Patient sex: M
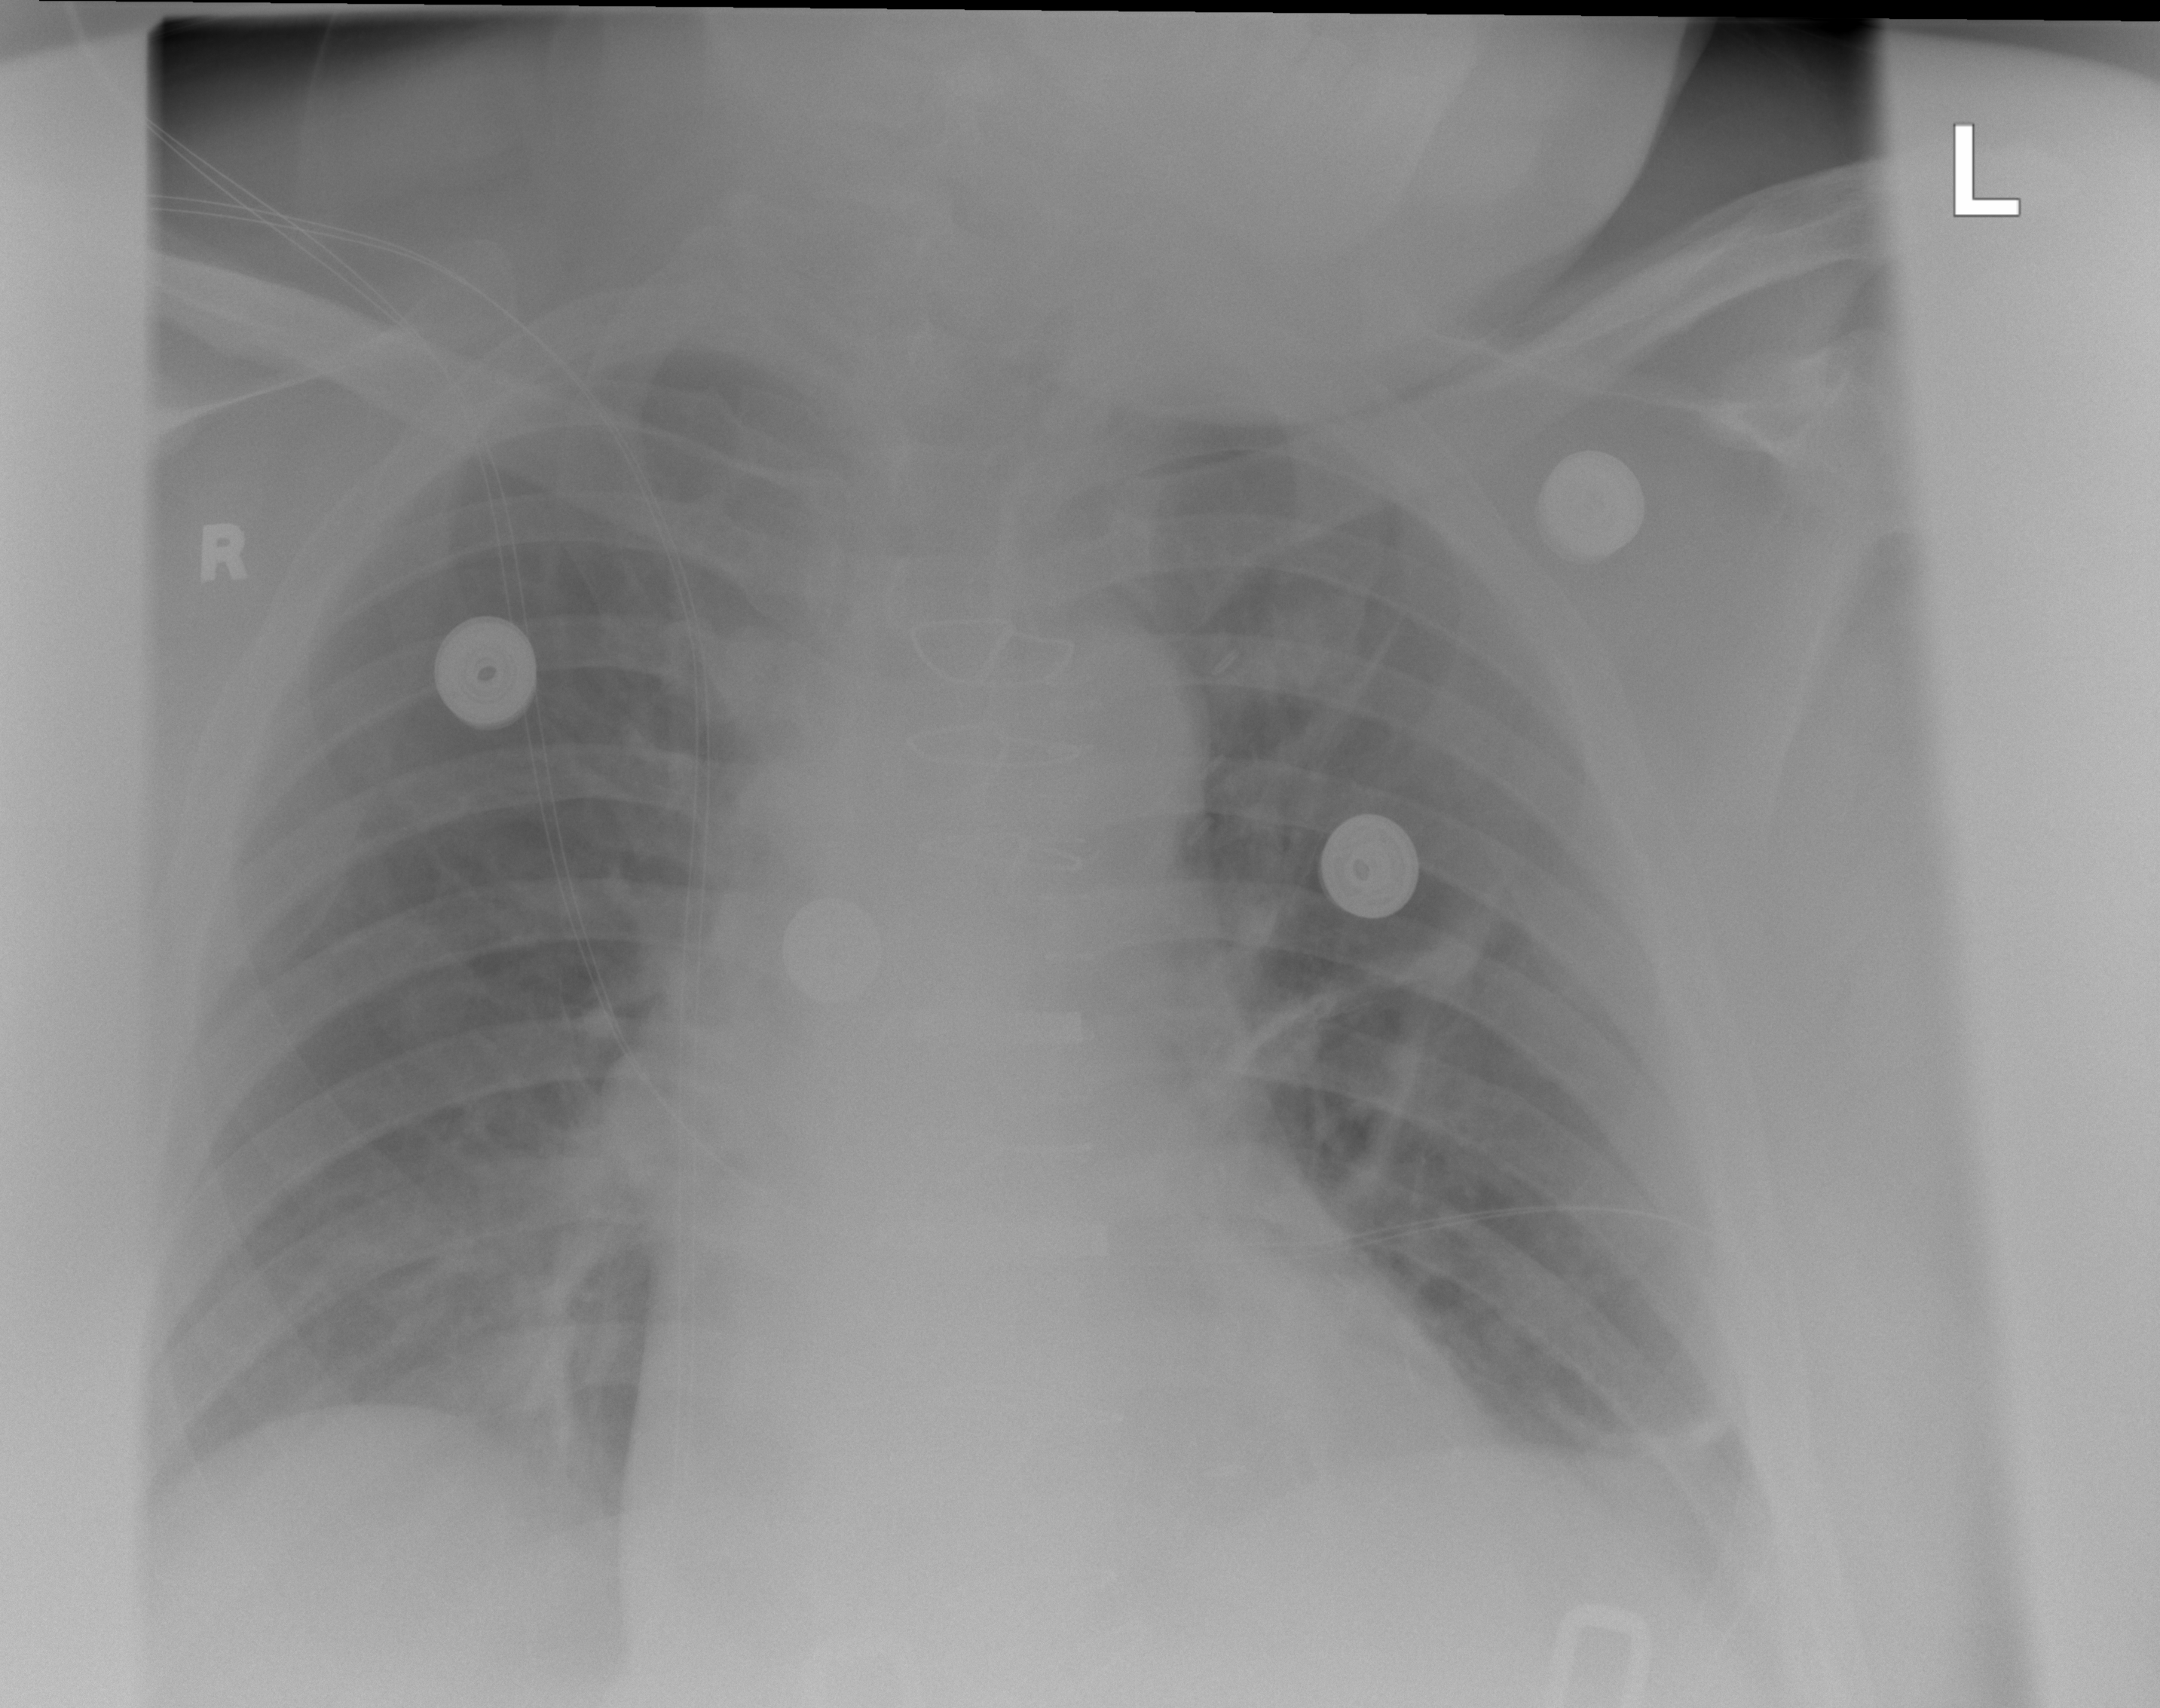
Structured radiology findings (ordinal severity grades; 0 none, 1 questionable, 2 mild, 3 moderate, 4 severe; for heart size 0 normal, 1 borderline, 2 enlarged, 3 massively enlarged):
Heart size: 0
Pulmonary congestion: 0
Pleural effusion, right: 0
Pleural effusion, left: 0
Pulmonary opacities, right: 0
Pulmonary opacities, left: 0
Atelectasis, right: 0
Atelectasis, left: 2